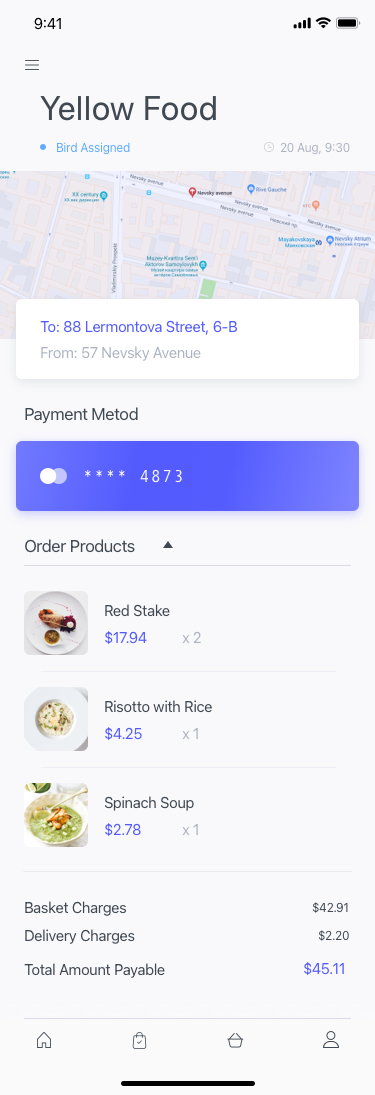
Text in this UI design:
Total Amount Payable
Delivery Charges
Basket Charges
$42.91
$2.20
$45.11
Spinach Soup
$2.78
x 1
Risotto with Rice
$4.25
x 1
Red Stake
$17.94
x 2
Order Products
**** 4873
Payment Metod
To: 88 Lermontova Street, 6-B
From: 57 Nevsky Avenue
Bird Assigned
20 Aug, 9:30
Yellow Food